Aerial crown-view tile of a tropical tree (Barro Colorado Island, Panama), acquired 20250818:
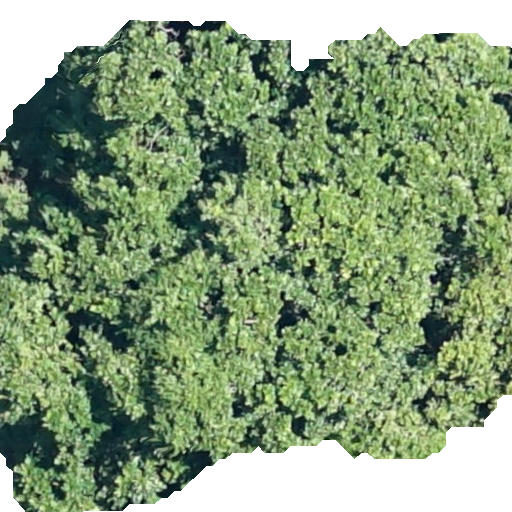
Species: Anacardium excelsum
GBIF accepted scientific name: Anacardium excelsum
Crown area: 368.461 m²